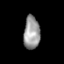
Tissue: prostate
Cell type: Myeloid cells
Senescence score: 0.3341
Nuclear area (px): 518
Mean DAPI intensity: 156.201